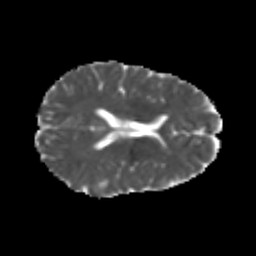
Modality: MD
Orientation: axial
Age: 22
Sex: female
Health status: healthy
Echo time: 0.074 s